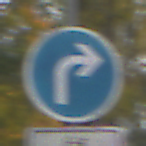
Verkehrszeichen: VorgeschriebeneFahrtrichtungRechts
Zusatzzeichen unten: EinspurigeFahrzeugeFrei5
Umgebung: Outdoor, Nature
Tageszeit: Midday
Wetter: Overcast
Licht: Natural
Jahreszeit: Autumn
Kontrast: LowContrast